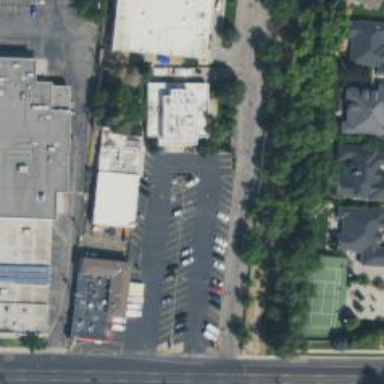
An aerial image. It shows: Parking space is available.